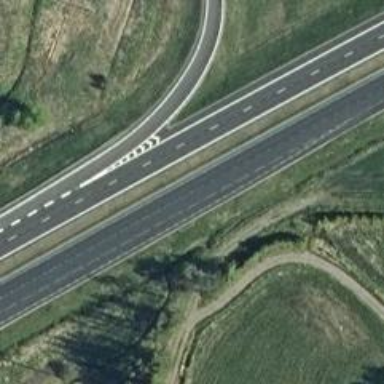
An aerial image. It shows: Asphalt motorway.